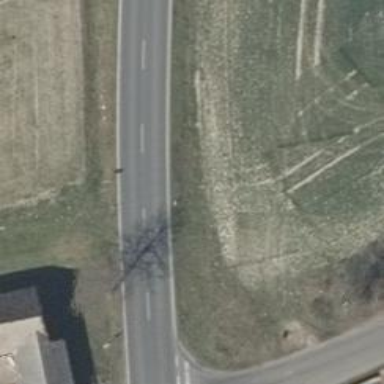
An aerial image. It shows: Primary road with asphalt surface.